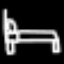
Label: bed